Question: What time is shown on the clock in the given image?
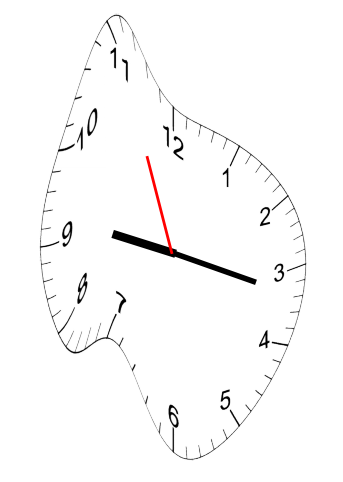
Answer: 09:16:56